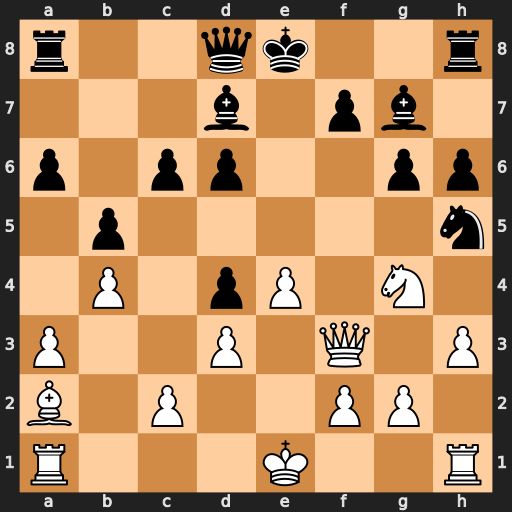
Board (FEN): r2qk2r/3b1pb1/p1pp2pp/1p5n/1P1pP1N1/P2P1Q1P/B1P2PP1/R3K2R
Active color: w
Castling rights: KQkq
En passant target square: -
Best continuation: Qxf7#